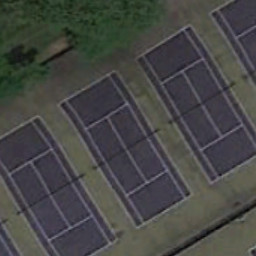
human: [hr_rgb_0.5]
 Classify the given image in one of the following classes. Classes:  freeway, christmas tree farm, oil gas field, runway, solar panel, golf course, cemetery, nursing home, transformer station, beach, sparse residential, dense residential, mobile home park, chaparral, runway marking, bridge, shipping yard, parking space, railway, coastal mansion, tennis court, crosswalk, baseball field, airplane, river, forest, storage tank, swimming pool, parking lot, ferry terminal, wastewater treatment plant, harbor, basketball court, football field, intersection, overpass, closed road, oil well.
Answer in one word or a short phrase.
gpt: tennis court